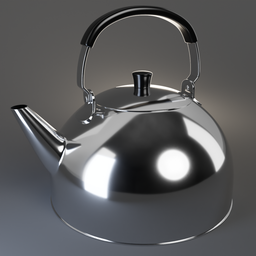
Label: tools